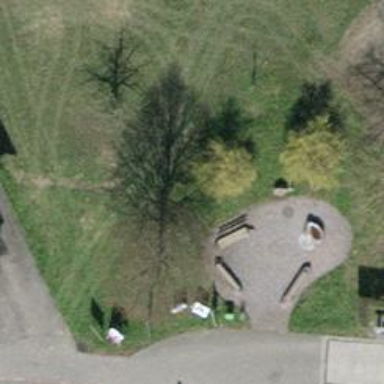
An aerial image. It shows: Brown bench.